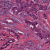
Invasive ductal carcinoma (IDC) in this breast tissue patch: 1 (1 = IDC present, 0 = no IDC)